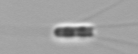
Label: Chaetoceros_subtilis